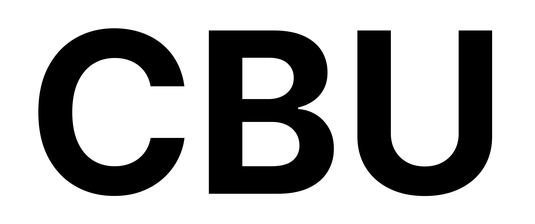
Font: Inter_Bold